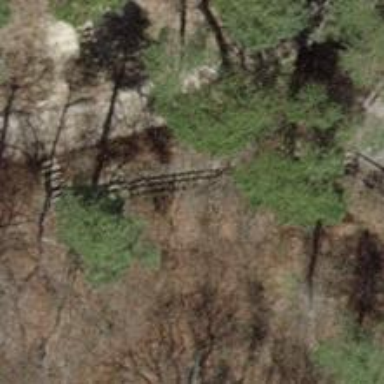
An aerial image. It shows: Gravel path with steps.